Question: I processed my input image and the result is below. I just need the characters. I tried but can't remove the noise surrounding the characters.

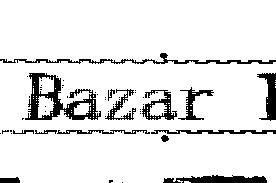
Answer: A simple erosion with a small structuring element, like a 3 x 3 square may work where you would eliminate the small white noise profile and thus make the characters darker. You can also take advantage of the fact that the areas that are black that are not characters are connected to the boundaries of the image. You can remove these from the image by removing areas connected to the boundaries.
Therefore, perform an erosion first using <URL> but this requires that the pixels touching the border are white. Therefore, use the inverse of the output from 'imerode' into the function, then inverse it again.
Something like this will work and I'll read your image from Stack Overflow directly:
'''
% Read the image and threshold in case
im = imread('https://i.stack.imgur.com/Hl6Y9.jpg');
im = im > 200;
% Erode
out = imerode(im, strel('square', 3));
% Remove the border and find inverse
out = ~imclearborder(~out);
'''
We get this image now:
<URL>
There are some isolated black holes near the B that you may not want. You can do some additional post-processing by using <URL> to remove islands that are below a certain area. I chose this to be 50 pixels from experimentation. You'll have to do this on the inverse of the output from 'imclearborder':
'''
% Read the image and threshold in case
im = imread('https://i.stack.imgur.com/Hl6Y9.jpg');
im = im > 200;
% Erode
out = imerode(im, strel('square', 3));
% Remove the border
bor = imclearborder(~out);
% Remove small areas and inverse
out = ~bwareaopen(bor, 50);
'''
We now get this:
<URL>